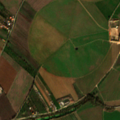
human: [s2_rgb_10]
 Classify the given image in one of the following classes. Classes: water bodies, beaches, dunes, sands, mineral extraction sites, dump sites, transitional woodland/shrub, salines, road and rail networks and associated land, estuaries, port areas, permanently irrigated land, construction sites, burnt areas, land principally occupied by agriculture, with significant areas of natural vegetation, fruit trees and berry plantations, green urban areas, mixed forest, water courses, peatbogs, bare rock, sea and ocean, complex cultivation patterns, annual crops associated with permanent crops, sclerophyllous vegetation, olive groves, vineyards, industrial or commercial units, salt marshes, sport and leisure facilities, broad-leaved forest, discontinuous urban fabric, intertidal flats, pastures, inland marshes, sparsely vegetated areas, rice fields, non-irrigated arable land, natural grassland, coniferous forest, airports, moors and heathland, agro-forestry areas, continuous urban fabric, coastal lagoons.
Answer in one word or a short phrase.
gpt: discontinuous urban fabric, permanently irrigated land